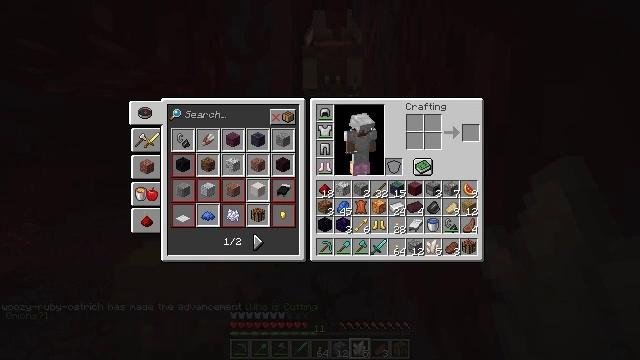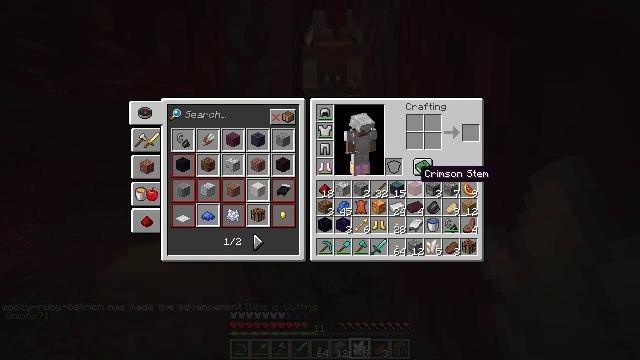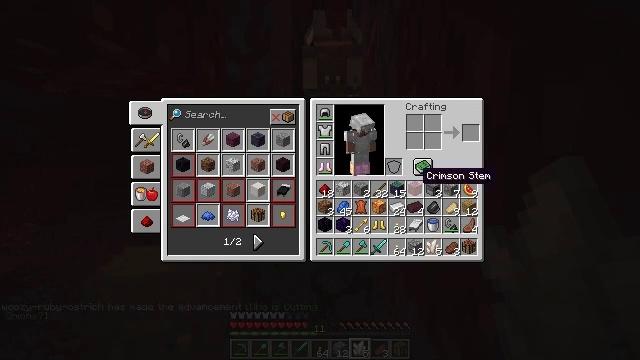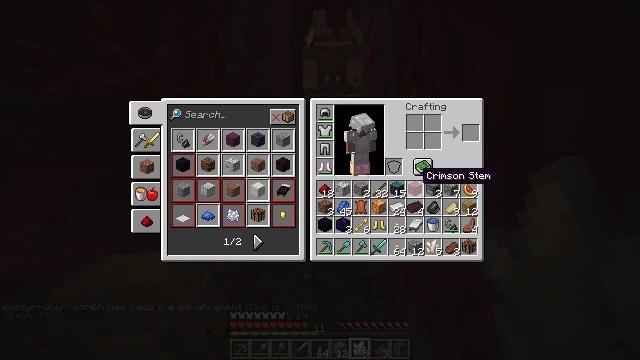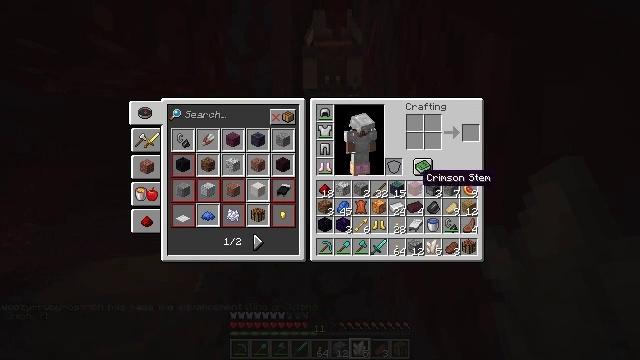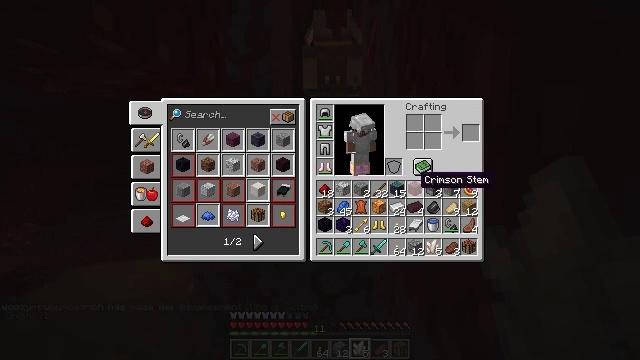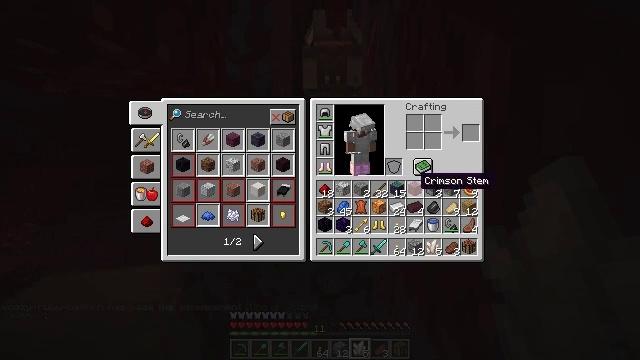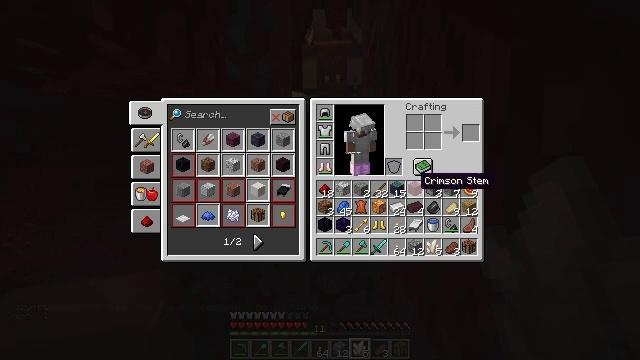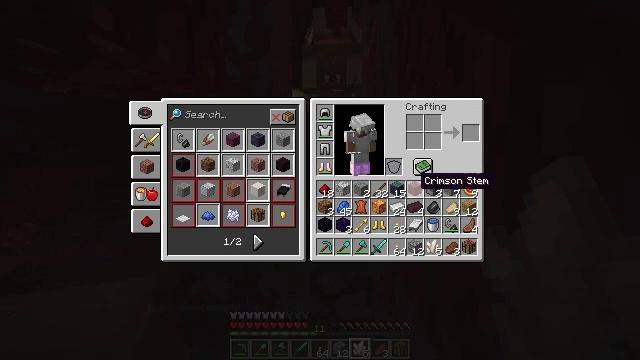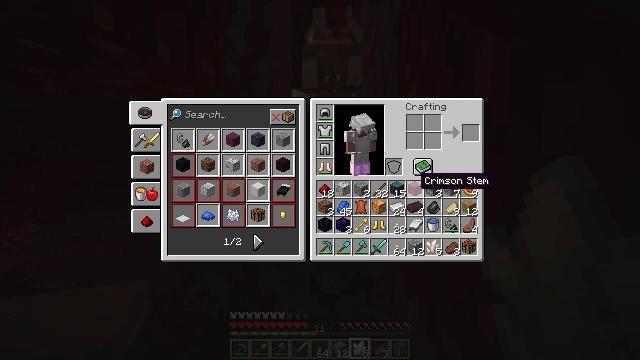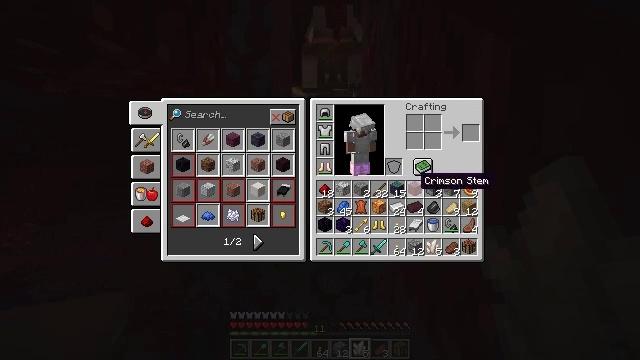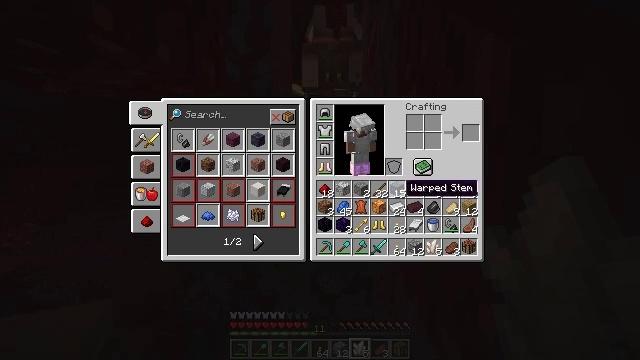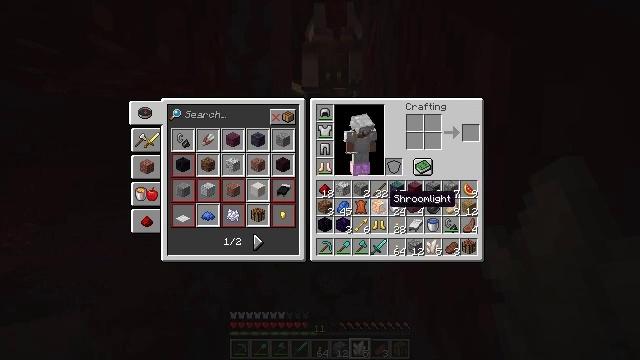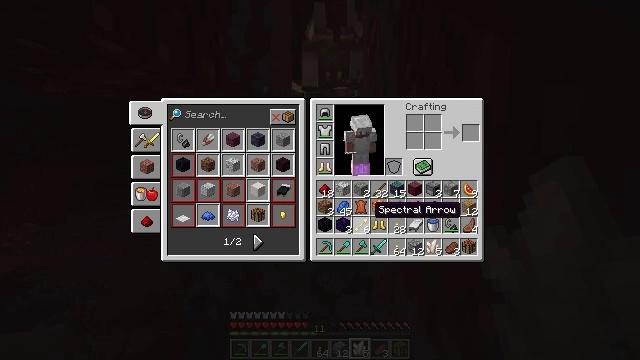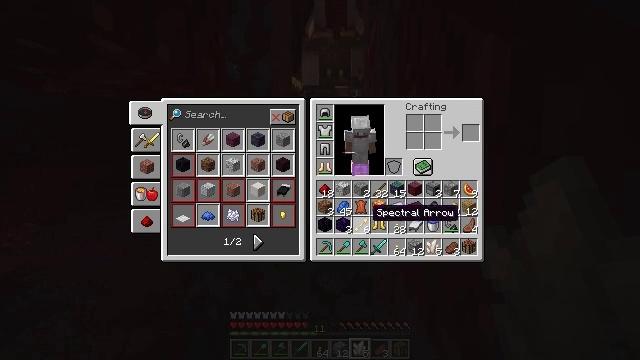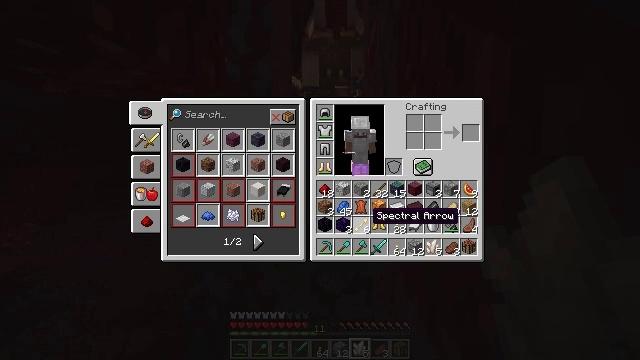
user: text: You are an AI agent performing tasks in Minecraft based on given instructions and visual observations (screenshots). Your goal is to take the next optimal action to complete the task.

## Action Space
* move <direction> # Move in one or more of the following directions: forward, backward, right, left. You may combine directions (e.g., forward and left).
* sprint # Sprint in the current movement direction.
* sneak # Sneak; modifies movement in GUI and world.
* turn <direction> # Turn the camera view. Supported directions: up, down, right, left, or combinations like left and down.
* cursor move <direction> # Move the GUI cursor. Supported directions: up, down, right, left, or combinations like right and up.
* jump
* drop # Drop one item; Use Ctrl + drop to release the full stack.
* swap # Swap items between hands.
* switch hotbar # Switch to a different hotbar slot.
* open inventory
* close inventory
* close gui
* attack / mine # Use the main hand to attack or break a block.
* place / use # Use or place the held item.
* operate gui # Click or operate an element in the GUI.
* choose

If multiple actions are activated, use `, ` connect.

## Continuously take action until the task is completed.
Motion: motion action
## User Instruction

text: Remove a quartz from the inventory.
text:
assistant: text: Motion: no_op
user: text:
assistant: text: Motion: no_op
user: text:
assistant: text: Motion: no_op
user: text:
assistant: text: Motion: no_op
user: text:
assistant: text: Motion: no_op
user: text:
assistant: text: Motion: no_op
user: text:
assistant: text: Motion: no_op
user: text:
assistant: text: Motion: no_op
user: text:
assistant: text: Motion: no_op
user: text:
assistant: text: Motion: no_op
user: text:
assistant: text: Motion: cursor move left and down
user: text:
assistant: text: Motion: cursor move left and down
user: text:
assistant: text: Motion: cursor move left and down
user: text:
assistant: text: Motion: no_op
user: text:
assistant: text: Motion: no_op
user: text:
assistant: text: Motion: no_op
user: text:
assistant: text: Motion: no_op
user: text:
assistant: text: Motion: no_op
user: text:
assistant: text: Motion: no_op
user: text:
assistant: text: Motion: no_op
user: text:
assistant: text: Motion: no_op
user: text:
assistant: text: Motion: no_op
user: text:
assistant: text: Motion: no_op
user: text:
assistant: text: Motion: no_op
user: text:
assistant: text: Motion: no_op
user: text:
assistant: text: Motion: cursor move right and up
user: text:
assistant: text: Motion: cursor move right and up
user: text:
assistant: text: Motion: cursor move right and up
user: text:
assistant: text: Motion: cursor move right and up
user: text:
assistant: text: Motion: no_op